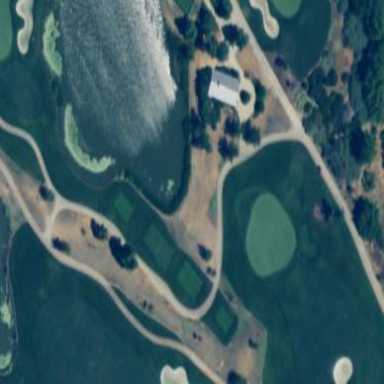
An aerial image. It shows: Rough grassy area used for golf.